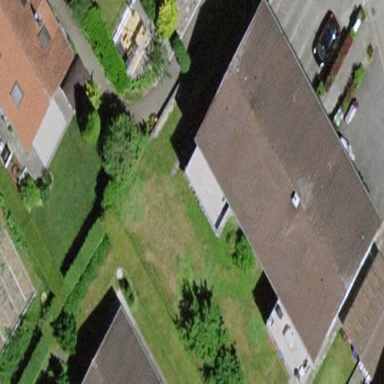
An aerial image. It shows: Residential building.